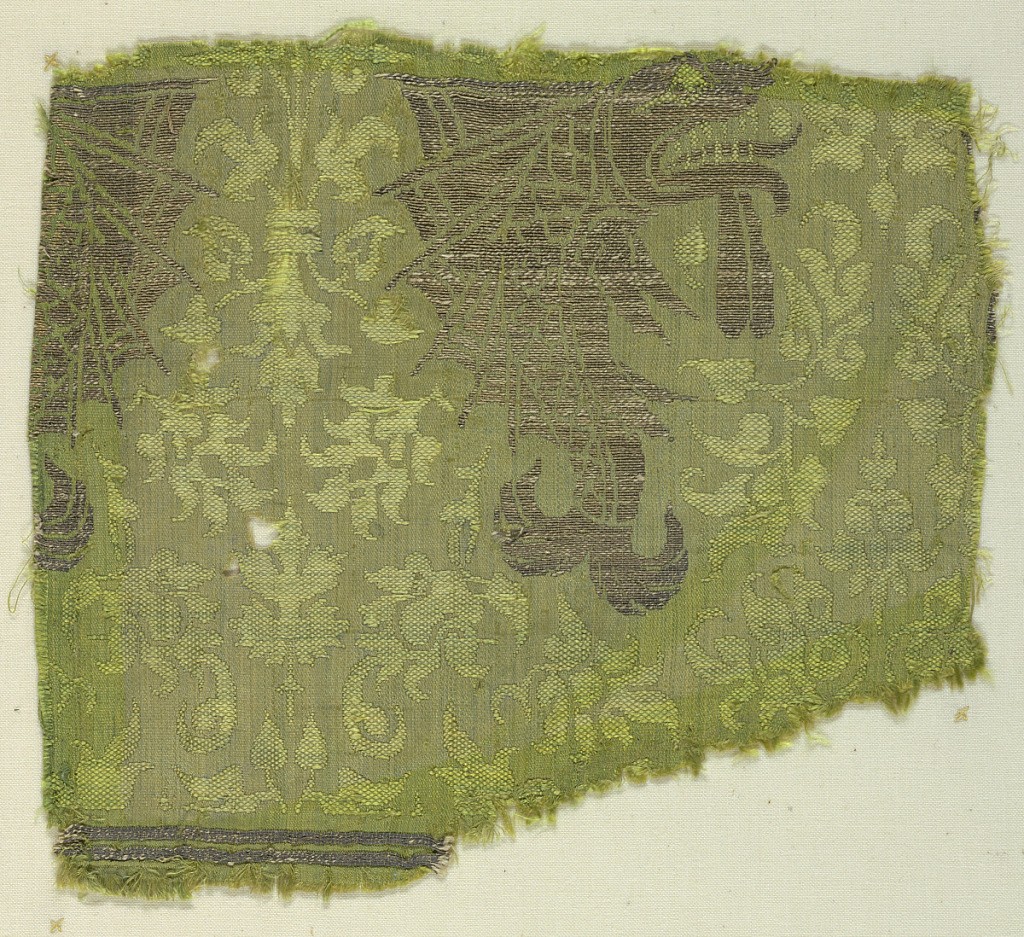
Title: Fragment
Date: late 14th century
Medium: silk, metallic (beaten gold on vellum wrapped around linen core) Technique: two integrated plain weave structures (lampas), with discontinuous supplementary weft patterning (brocaded)
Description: Addorsed dolphins in metal threads on a green ground with small scale floral and palmette forms. Horizontals bands of metal threads at the bottom indicate that this fragment came from the bottom of the fabric.